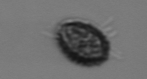
Label: Pseudochattonella_farcimen